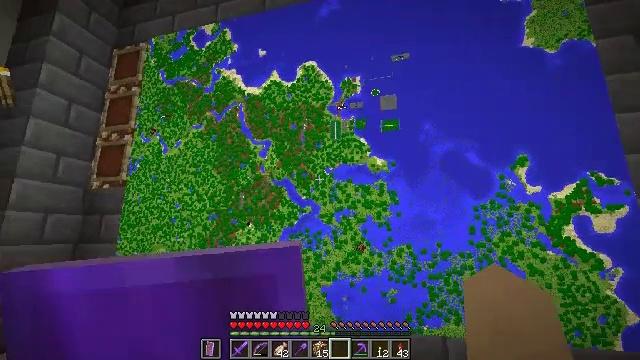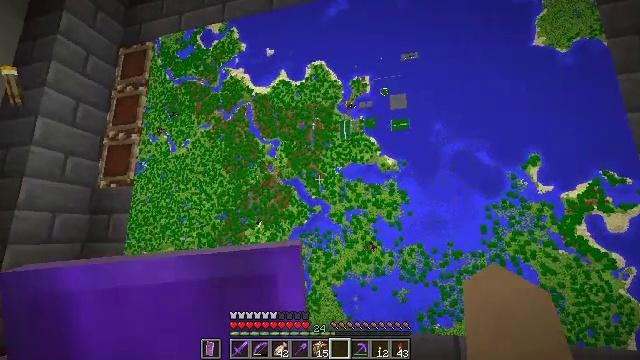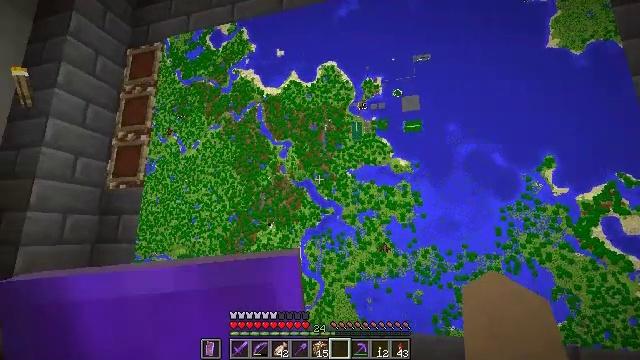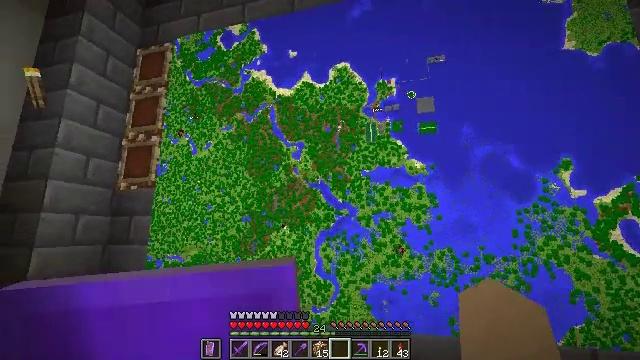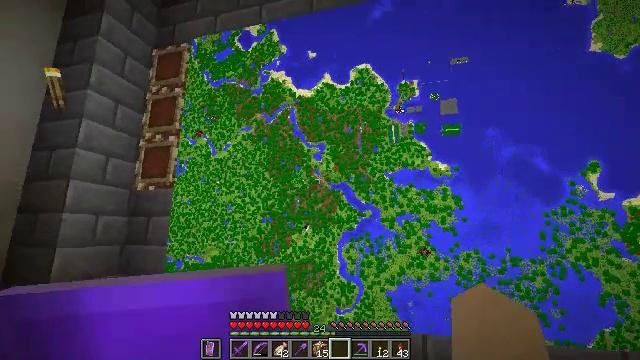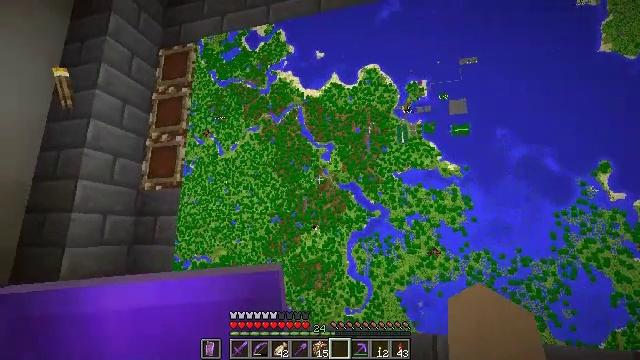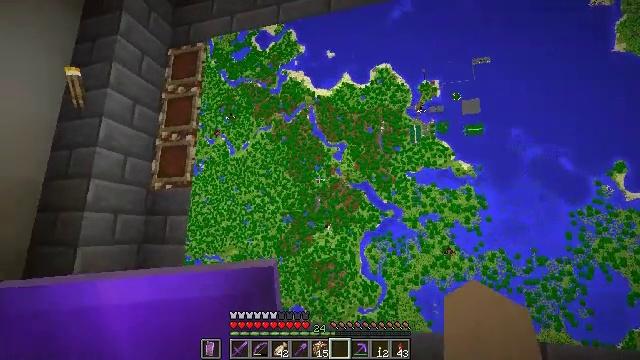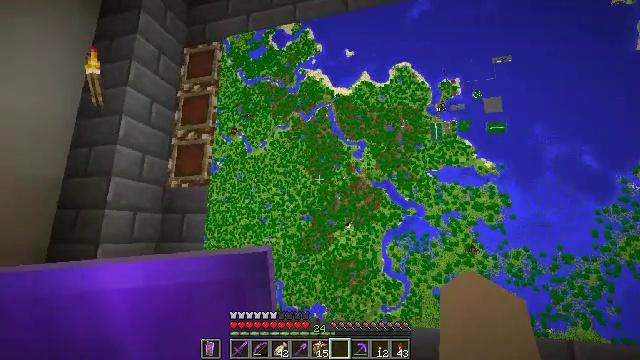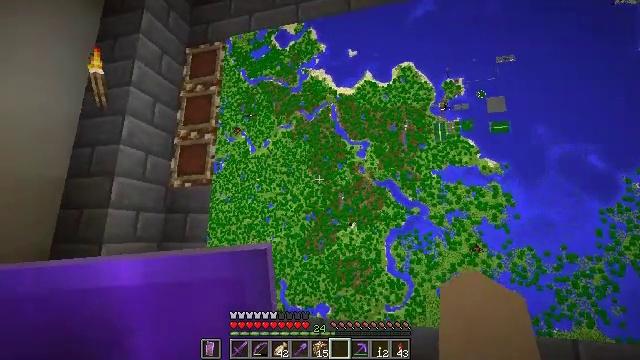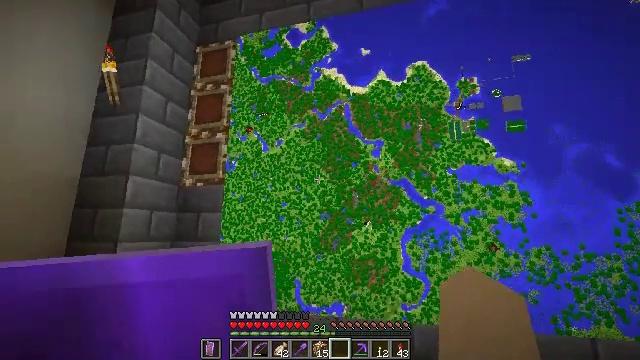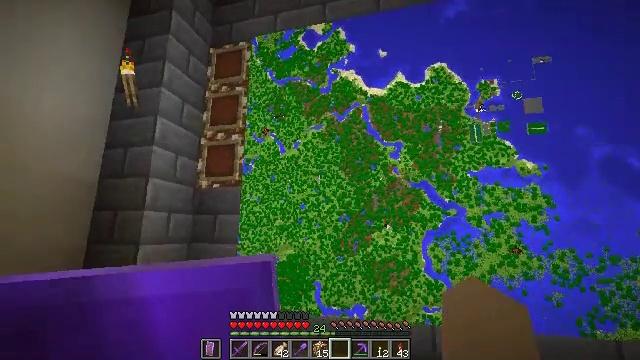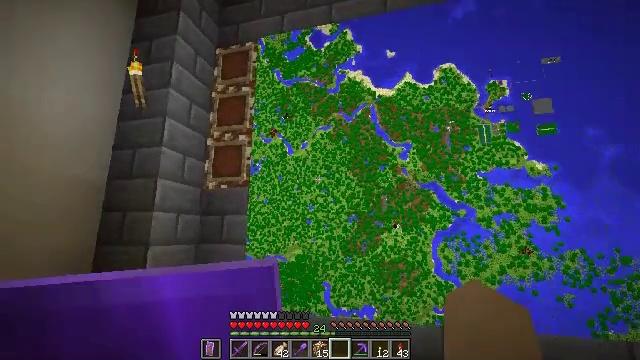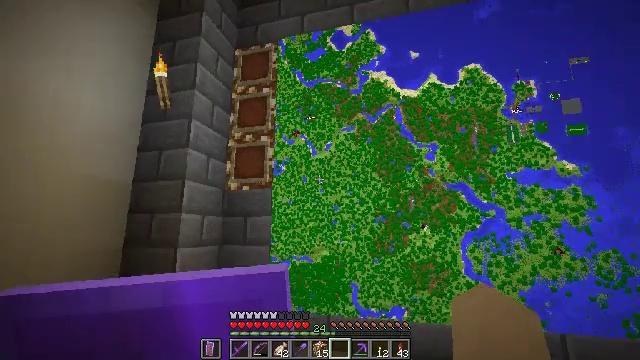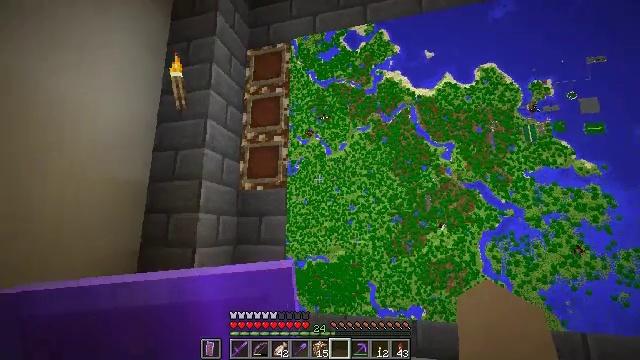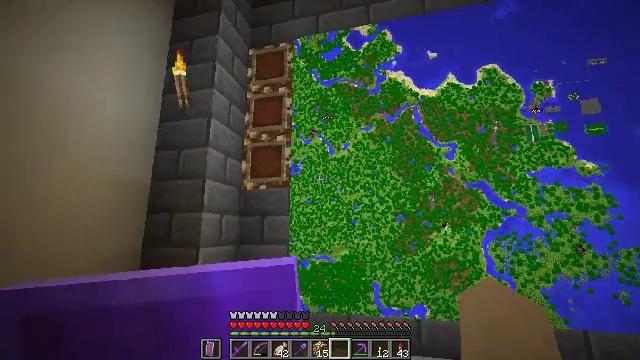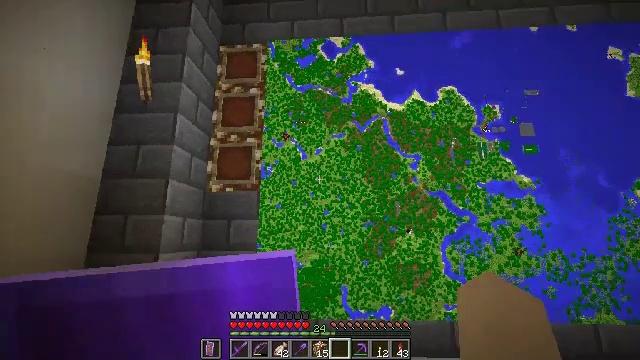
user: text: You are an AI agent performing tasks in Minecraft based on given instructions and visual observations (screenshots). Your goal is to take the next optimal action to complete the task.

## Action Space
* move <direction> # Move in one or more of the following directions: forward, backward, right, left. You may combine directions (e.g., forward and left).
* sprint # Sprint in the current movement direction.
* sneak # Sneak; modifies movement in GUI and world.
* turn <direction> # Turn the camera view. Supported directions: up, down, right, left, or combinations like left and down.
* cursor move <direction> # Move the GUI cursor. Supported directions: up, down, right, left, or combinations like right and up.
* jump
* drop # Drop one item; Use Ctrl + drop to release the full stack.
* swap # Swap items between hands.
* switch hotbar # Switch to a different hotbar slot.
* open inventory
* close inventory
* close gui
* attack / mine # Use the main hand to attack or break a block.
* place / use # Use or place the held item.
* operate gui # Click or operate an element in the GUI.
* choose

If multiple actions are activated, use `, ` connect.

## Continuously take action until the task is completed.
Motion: motion action
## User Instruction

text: Smelt stone into a smooth stone.
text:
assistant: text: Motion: move left
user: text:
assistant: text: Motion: move left
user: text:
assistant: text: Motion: move left
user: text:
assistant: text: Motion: move left
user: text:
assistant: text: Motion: move left
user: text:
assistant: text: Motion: move left
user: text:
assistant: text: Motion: move left
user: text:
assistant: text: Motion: move left
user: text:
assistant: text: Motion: move left
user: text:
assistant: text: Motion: move left
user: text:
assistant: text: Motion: move left
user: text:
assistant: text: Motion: move left
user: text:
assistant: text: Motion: move left
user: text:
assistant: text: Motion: move left
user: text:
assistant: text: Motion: turn right and up
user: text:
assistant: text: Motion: turn right
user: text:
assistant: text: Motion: no_op
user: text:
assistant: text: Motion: turn right
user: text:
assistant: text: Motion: no_op
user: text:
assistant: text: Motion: no_op
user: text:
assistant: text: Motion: no_op
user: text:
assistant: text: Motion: no_op
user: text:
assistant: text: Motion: no_op
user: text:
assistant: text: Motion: no_op
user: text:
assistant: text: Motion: no_op
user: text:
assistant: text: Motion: no_op
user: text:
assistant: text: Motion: no_op
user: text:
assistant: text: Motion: no_op
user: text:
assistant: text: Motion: no_op
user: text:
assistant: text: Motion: no_op